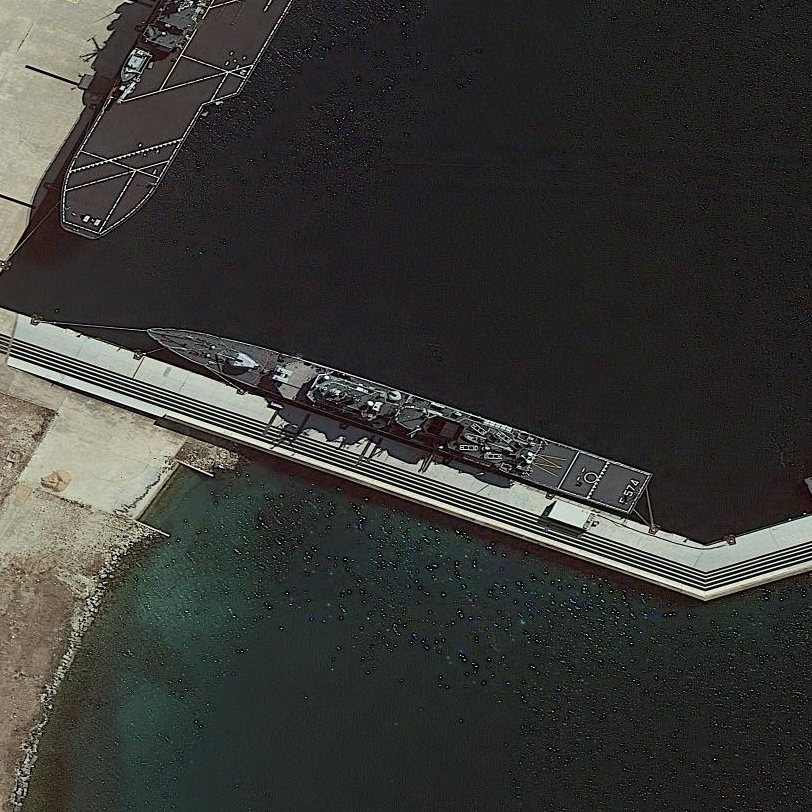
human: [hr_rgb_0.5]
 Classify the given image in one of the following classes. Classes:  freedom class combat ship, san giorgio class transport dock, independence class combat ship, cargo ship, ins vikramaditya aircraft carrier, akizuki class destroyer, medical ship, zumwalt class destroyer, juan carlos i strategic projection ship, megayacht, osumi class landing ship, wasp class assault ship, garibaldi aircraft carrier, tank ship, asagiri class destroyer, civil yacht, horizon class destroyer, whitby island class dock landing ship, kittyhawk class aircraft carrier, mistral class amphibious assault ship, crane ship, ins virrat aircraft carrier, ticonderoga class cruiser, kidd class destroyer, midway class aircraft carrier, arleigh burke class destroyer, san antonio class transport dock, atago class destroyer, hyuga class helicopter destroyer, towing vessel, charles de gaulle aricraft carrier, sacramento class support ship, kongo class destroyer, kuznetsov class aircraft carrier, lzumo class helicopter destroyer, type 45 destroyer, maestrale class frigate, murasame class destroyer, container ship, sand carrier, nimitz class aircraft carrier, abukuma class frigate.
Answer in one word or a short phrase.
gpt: Maestrale class frigate